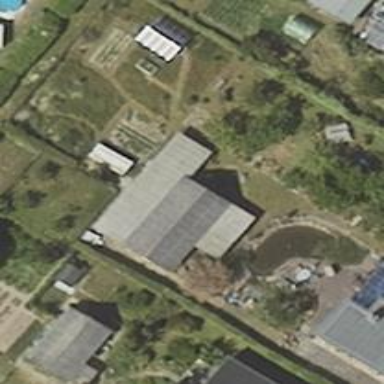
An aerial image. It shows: Shed building.